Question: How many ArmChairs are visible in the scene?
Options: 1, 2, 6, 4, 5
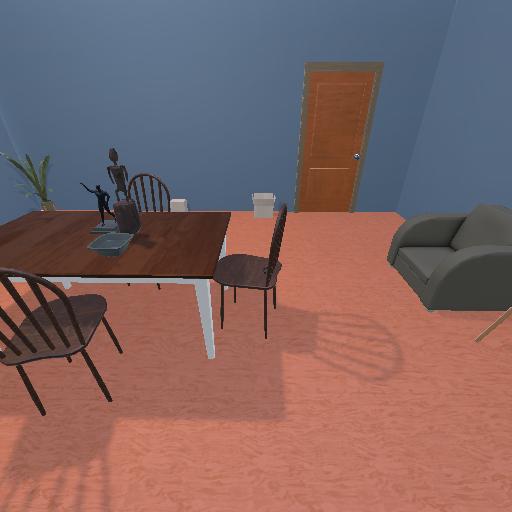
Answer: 1